Question: I have a HttpPost controller which adds a School model booking into the Schools Db (which saves info like School Name, School Date, School Id). Now I need to delete the row in Dates Db which Date is the same Date as the one just entered into School Db e.g. if School model date entered was 13/07/2019, I want to find the row in Dates Db which has the date - 13/07/2019 and then delete this row from the table
My controller so far:
'''
[HttpPost]
public ActionResult Booking(School model)
{
db.Schools.Add(model);
db.SaveChanges();
//make chosen school date unavailable in datepicker
Datepicker date = db.Dates.Find(model.Date);
db.Dates.Remove(date);
db.SaveChanges();
return RedirectToAction("Booking");
}
'''
School model (Schools Db context):
'''
namespace BookingSys.Models
{
public class School
{
public DateTime Date { get; set; }
public int Id { get; set; }
public string Name { get; set; }
public string Email { get; set; }
public int PhoneNumber { get; set; }
}
}
'''
DatePicker model (Dates Db context):
'''
namespace BookingSys.Models
{
public class Datepicker
{
public DateTime Date { get; set; }
public int Id { get; set; }
public int LecturerId { get; set; }
public string Comment { get; set; }
}
}
'''
I am currently getting the following error when I click submit in the View to create a School model:
System.ArgumentException: 'The type of one of the primary key values did not match the type defined in the entity. See inner exception for details.
Parameter name: keyValues'
EntitySqlException: The argument types 'Edm.Int32' and 'Edm.DateTime' are incompatible for this operation. Near WHERE predicate, line 1, column 62.

Thanks in advance
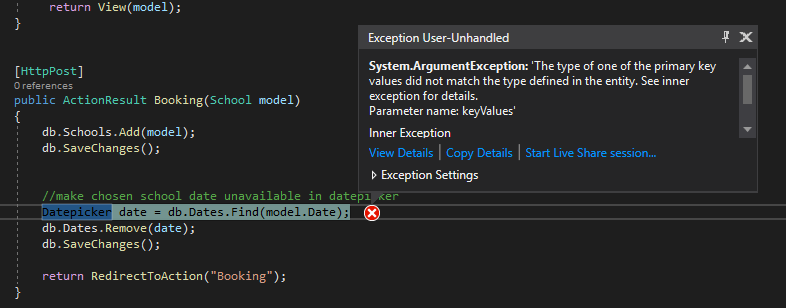
Answer: What you need is the lamda expression and also use 'First' or 'FirstOrDefault'
change this line
'''
Datepicker date = db.Dates.Find(model.Date);
'''
To
'''
Datepicker date = db.Dates.First(m => m.Date == model.Date);
'''
OR
'''
//if you are not sure if the date exists in both tables
Datepicker date = db.Dates.FirstOrDefault(m => m.Date == model.Date);
// then check for null before deleting
'''
'Find()' requires the value of the primary key of the table and you need to get the data bay Date